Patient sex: F
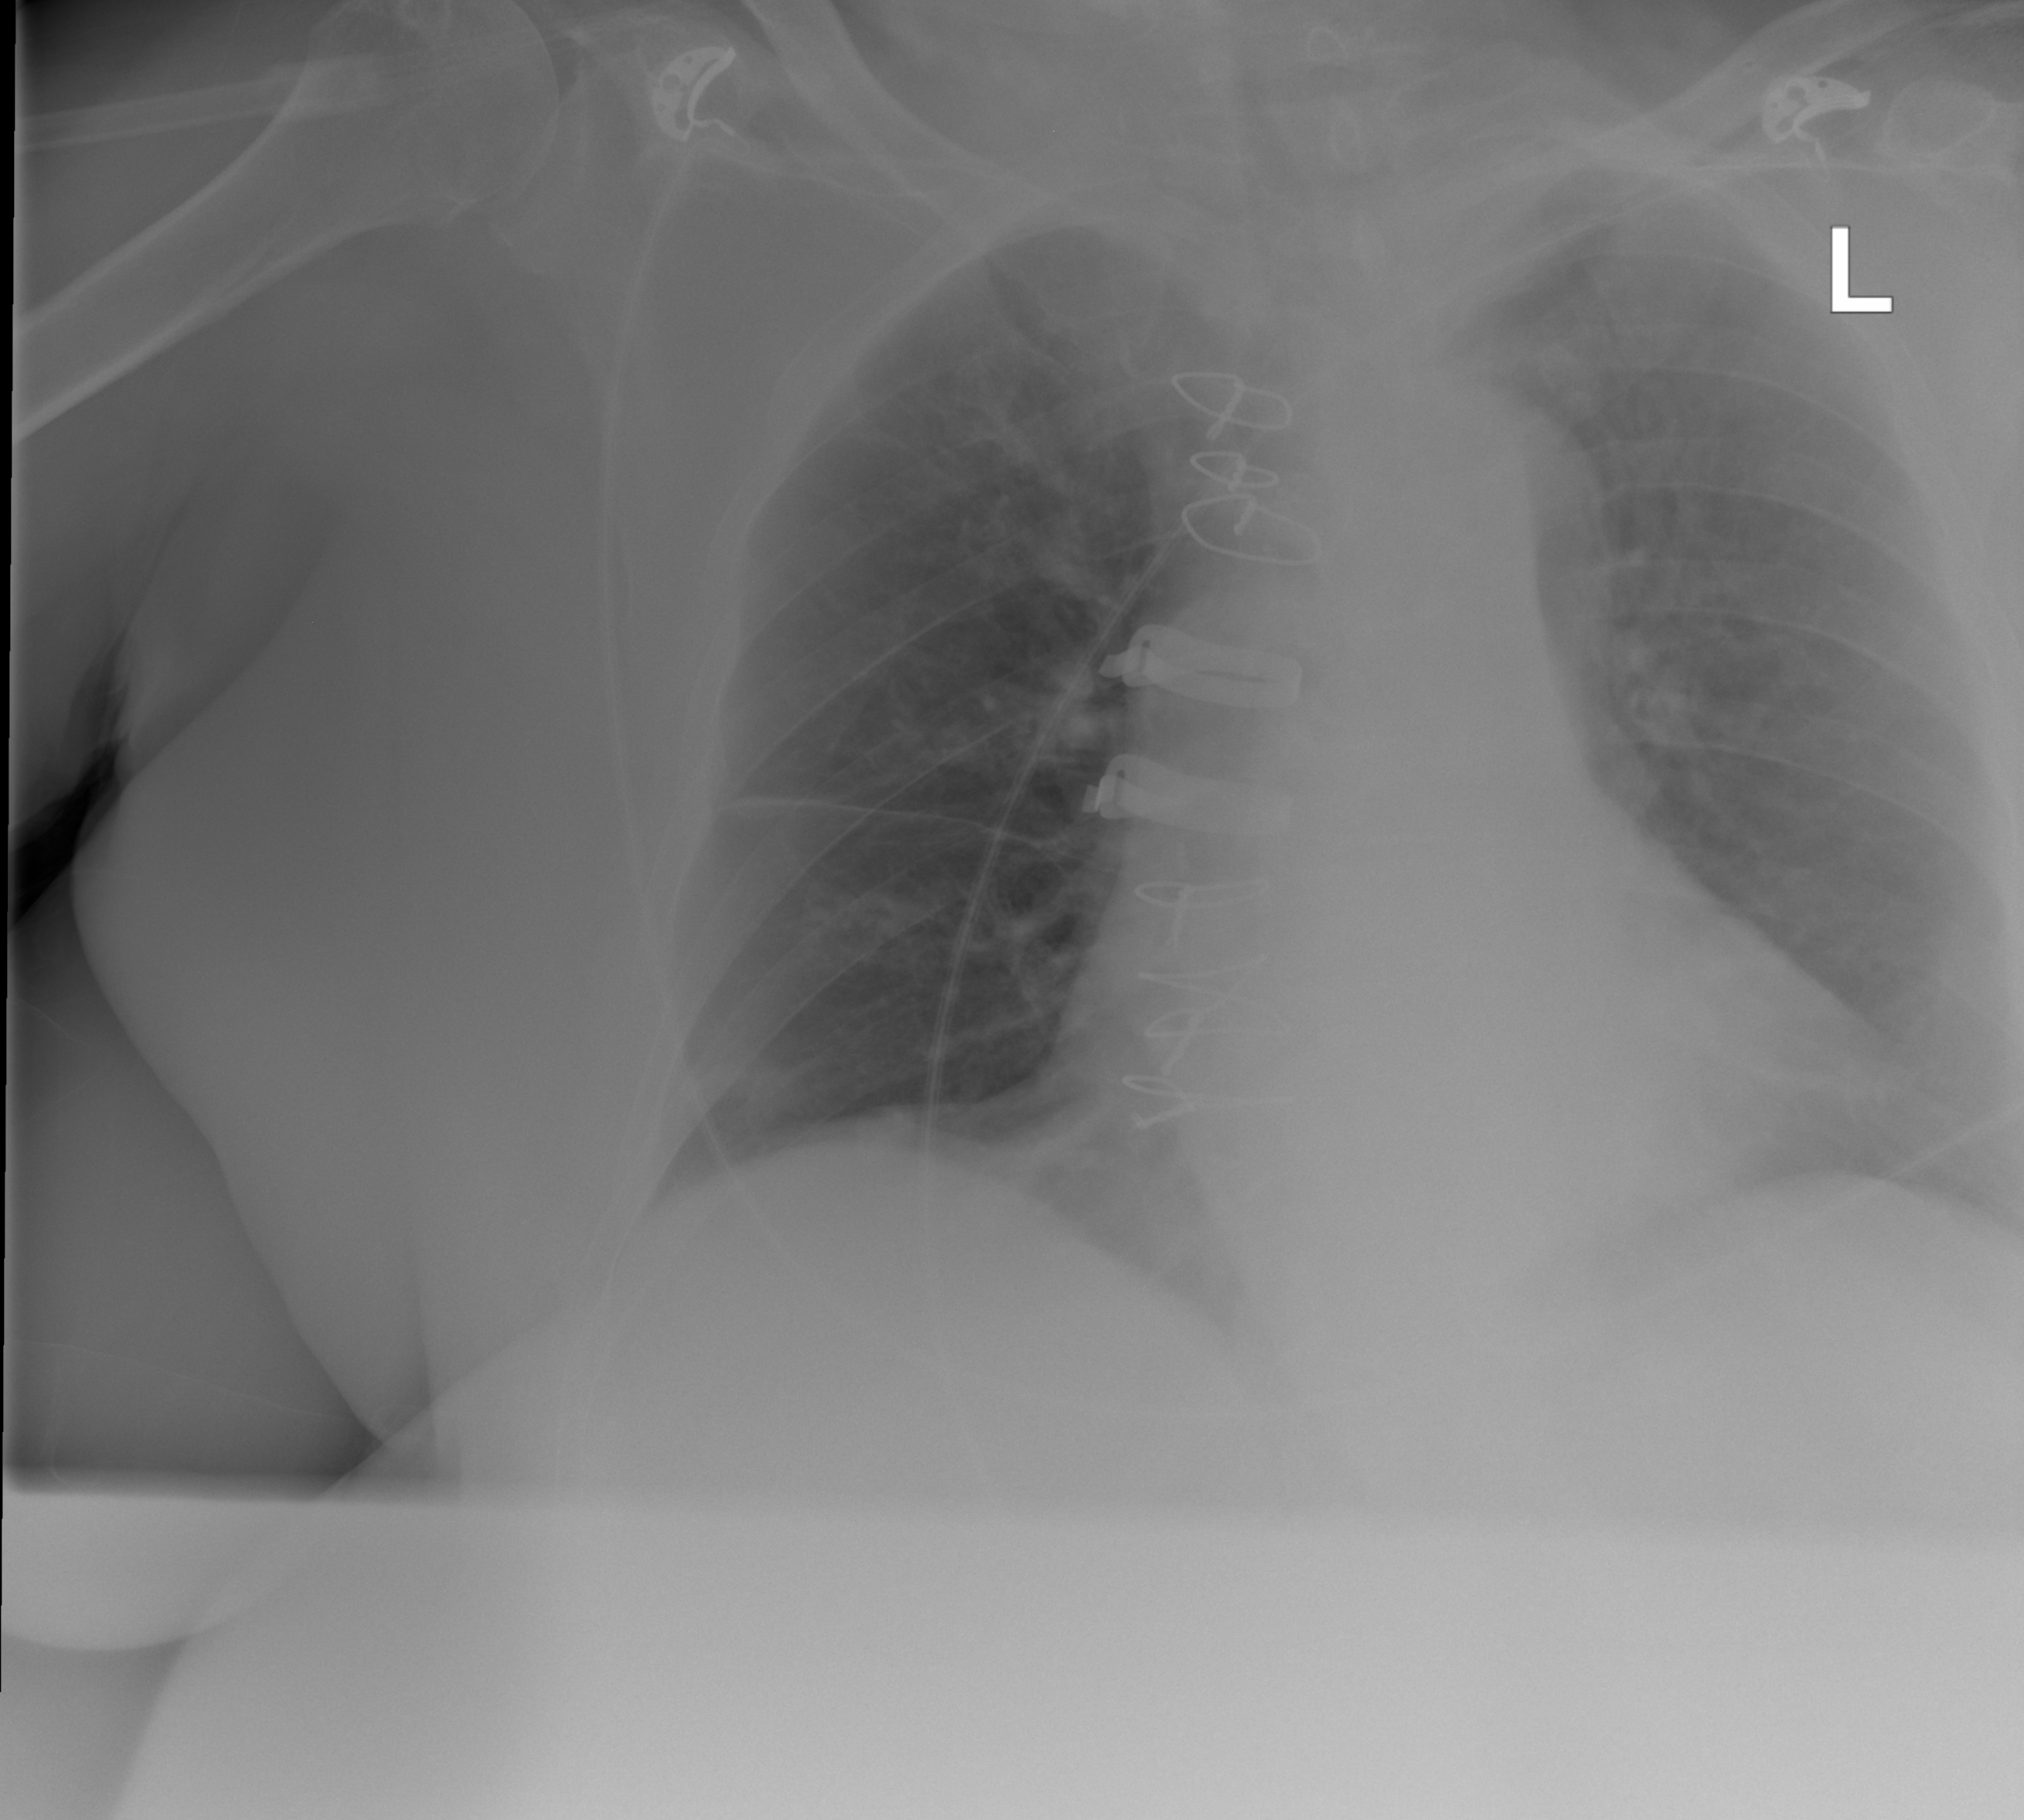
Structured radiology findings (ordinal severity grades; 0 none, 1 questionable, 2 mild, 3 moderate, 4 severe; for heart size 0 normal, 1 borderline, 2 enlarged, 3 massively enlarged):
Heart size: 2
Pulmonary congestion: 0
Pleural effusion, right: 0
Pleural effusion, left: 0
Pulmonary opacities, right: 0
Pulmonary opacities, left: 0
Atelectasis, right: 1
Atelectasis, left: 0